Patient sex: F
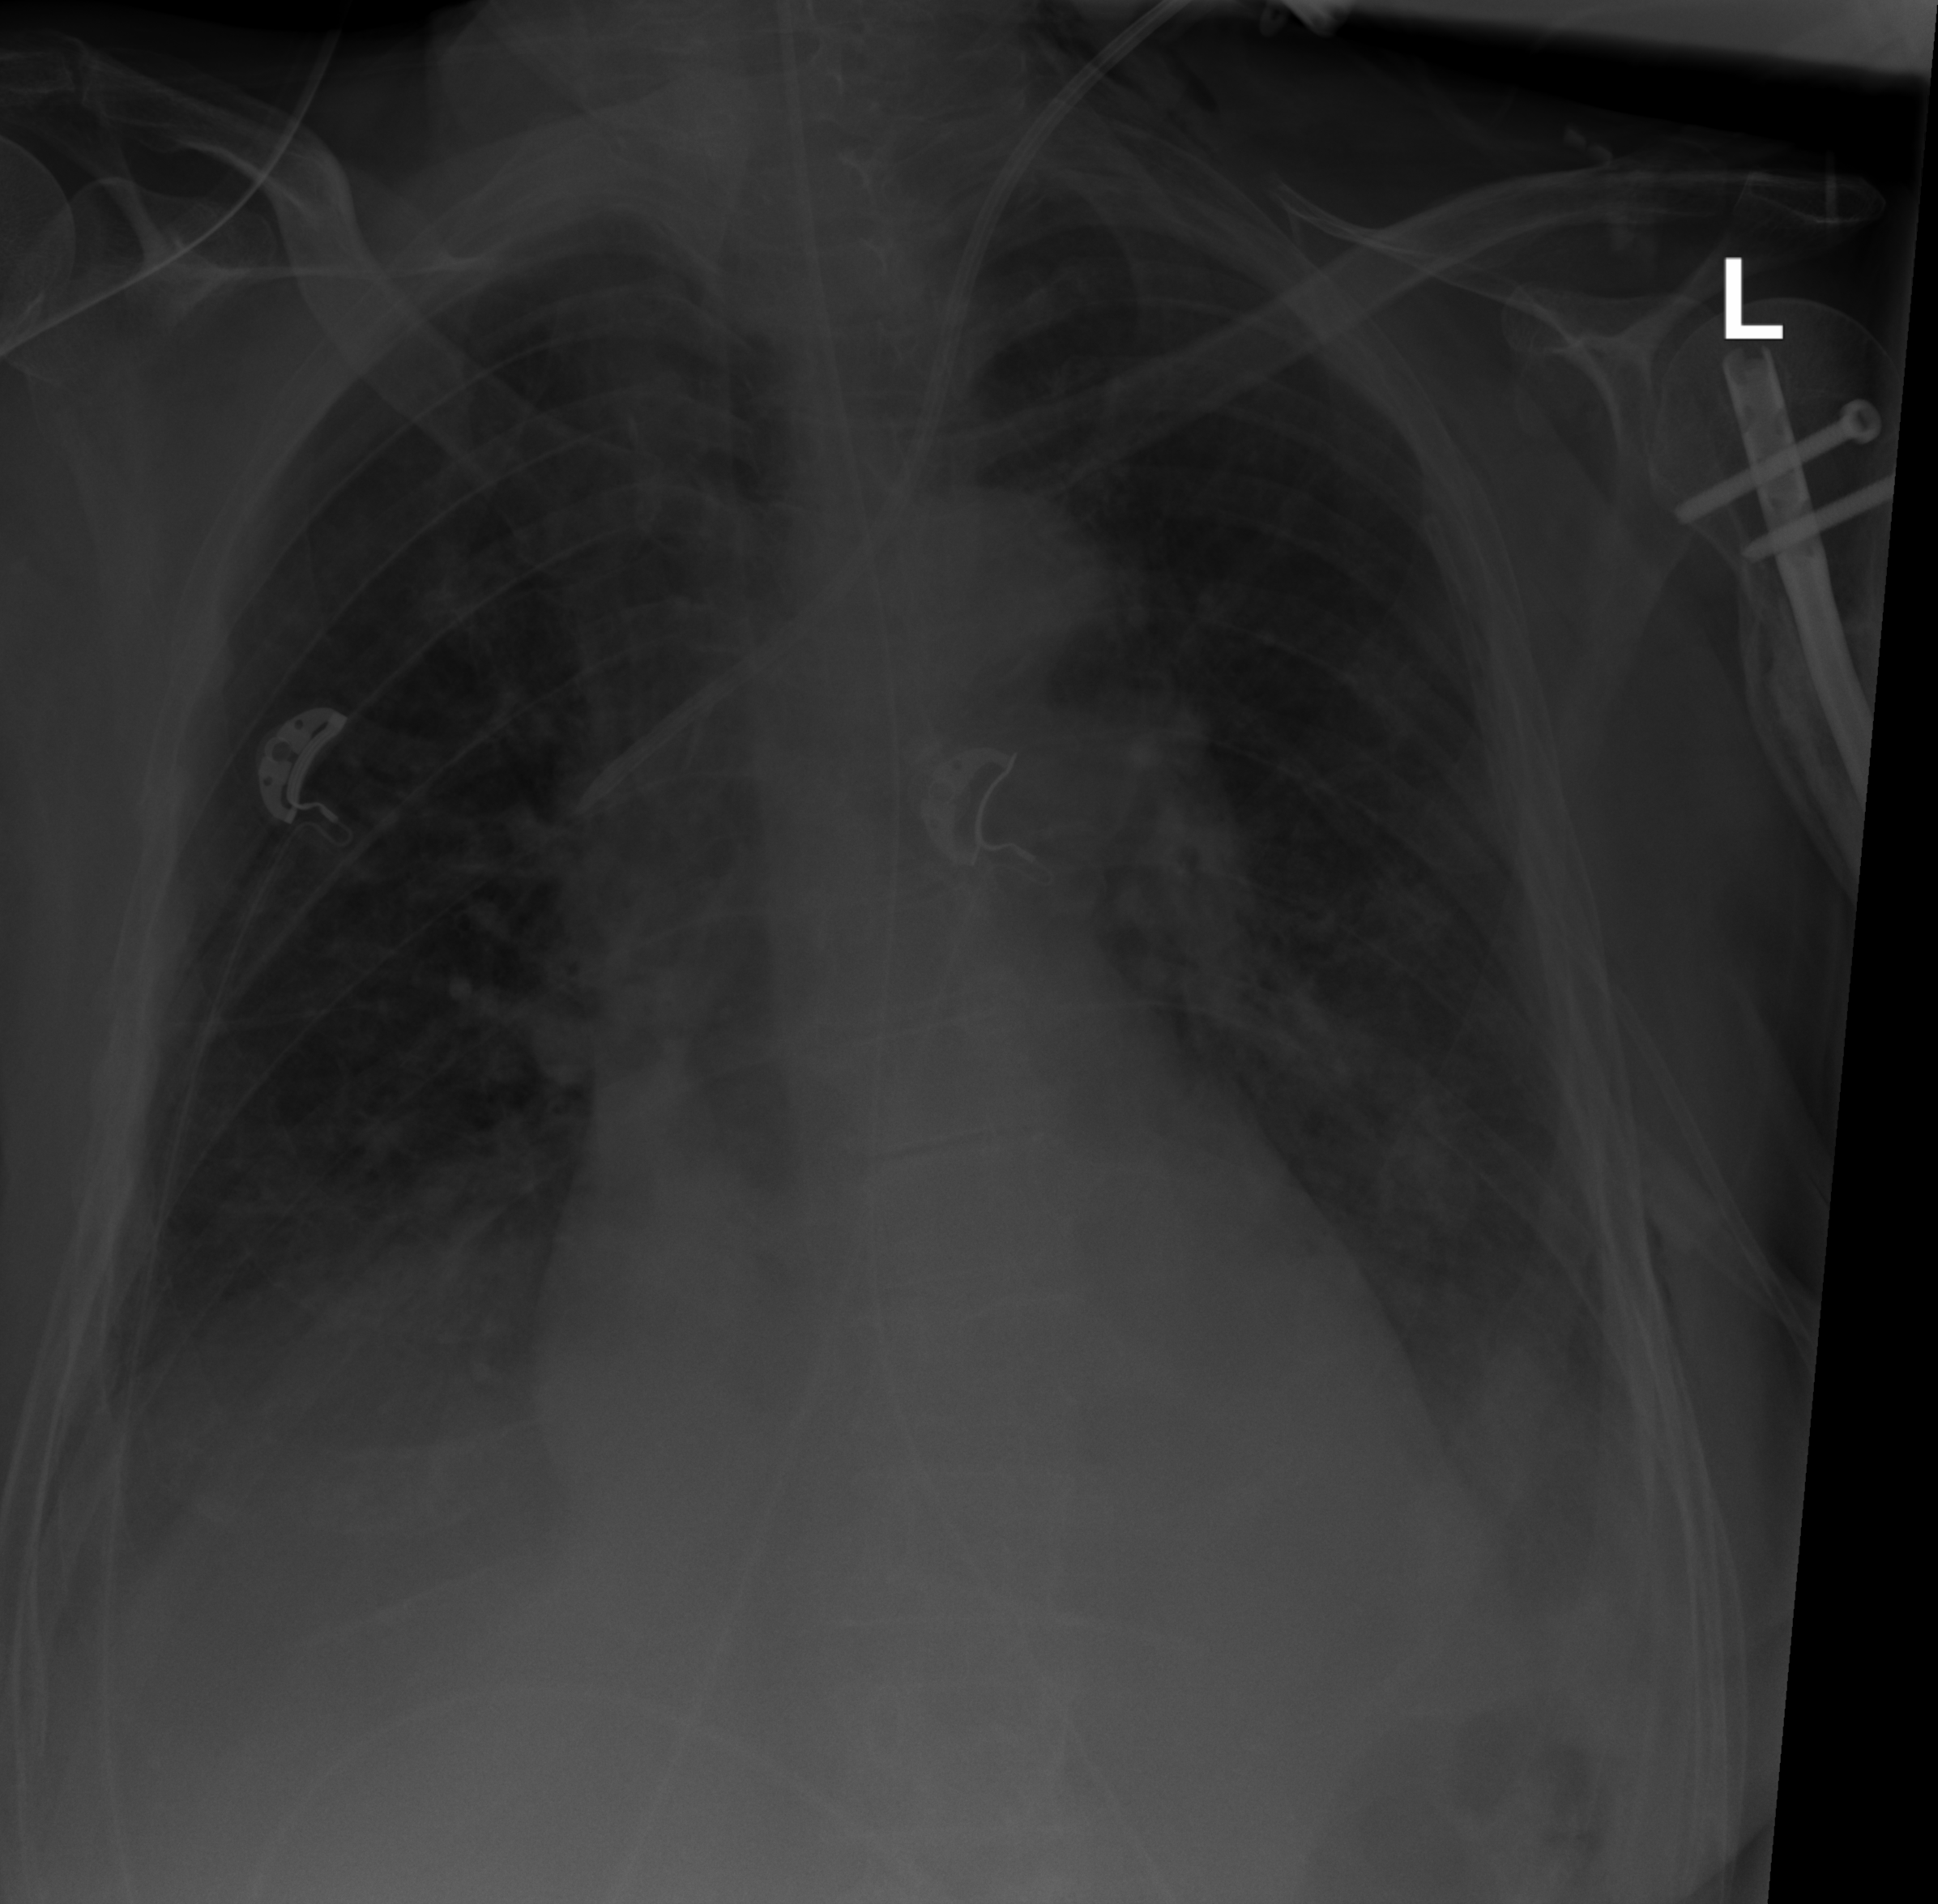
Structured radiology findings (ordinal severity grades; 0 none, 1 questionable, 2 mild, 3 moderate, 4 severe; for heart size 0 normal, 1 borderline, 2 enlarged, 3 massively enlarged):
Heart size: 0
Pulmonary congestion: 0
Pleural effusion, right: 2
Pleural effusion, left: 2
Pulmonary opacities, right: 0
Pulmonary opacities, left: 0
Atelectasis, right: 2
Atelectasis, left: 2